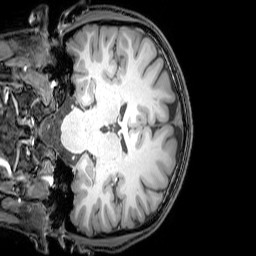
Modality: T1w
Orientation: coronal
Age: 20
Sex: male
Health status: healthy
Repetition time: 0.081 s
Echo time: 0.037 s